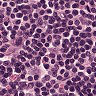
Metastatic tissue present: no